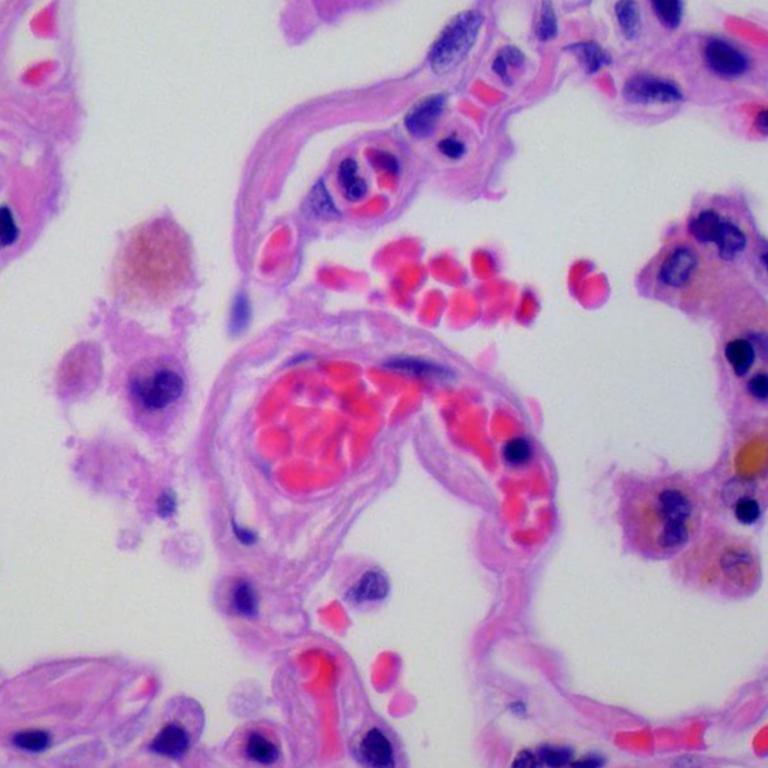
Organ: lung
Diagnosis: benign